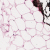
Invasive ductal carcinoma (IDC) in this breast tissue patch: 0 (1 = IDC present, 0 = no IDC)